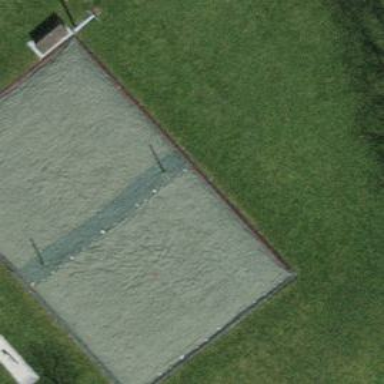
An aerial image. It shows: Sandy pitch for beach volleyball.